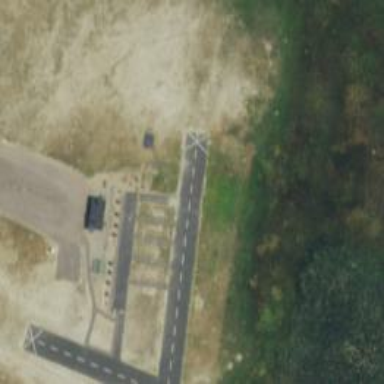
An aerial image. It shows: Image of taxiway at airport.